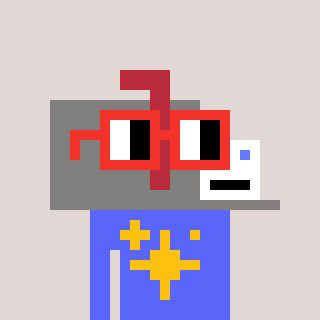
a pixel art character with square red glasses, a mailbox-shaped head and a purple-colored body on a warm background